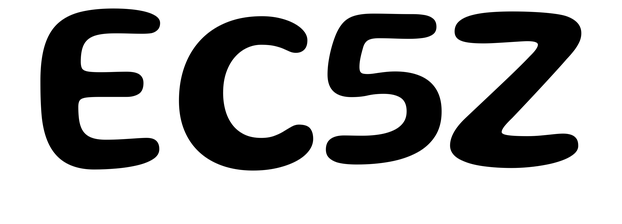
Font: Gluten_Medium